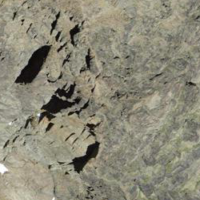
EUNIS habitat code: 48
Species observed at this site:
Capra ibex